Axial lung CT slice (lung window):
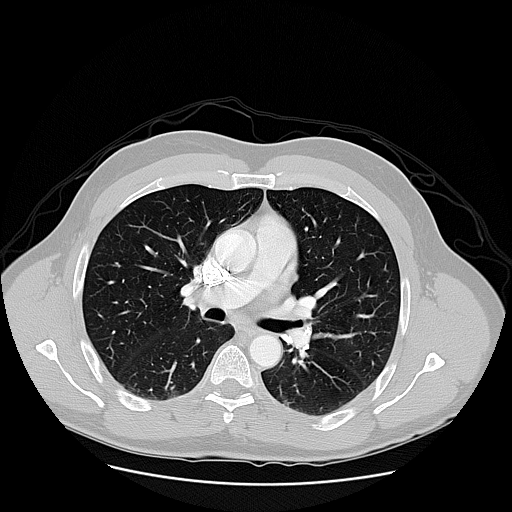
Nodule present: no